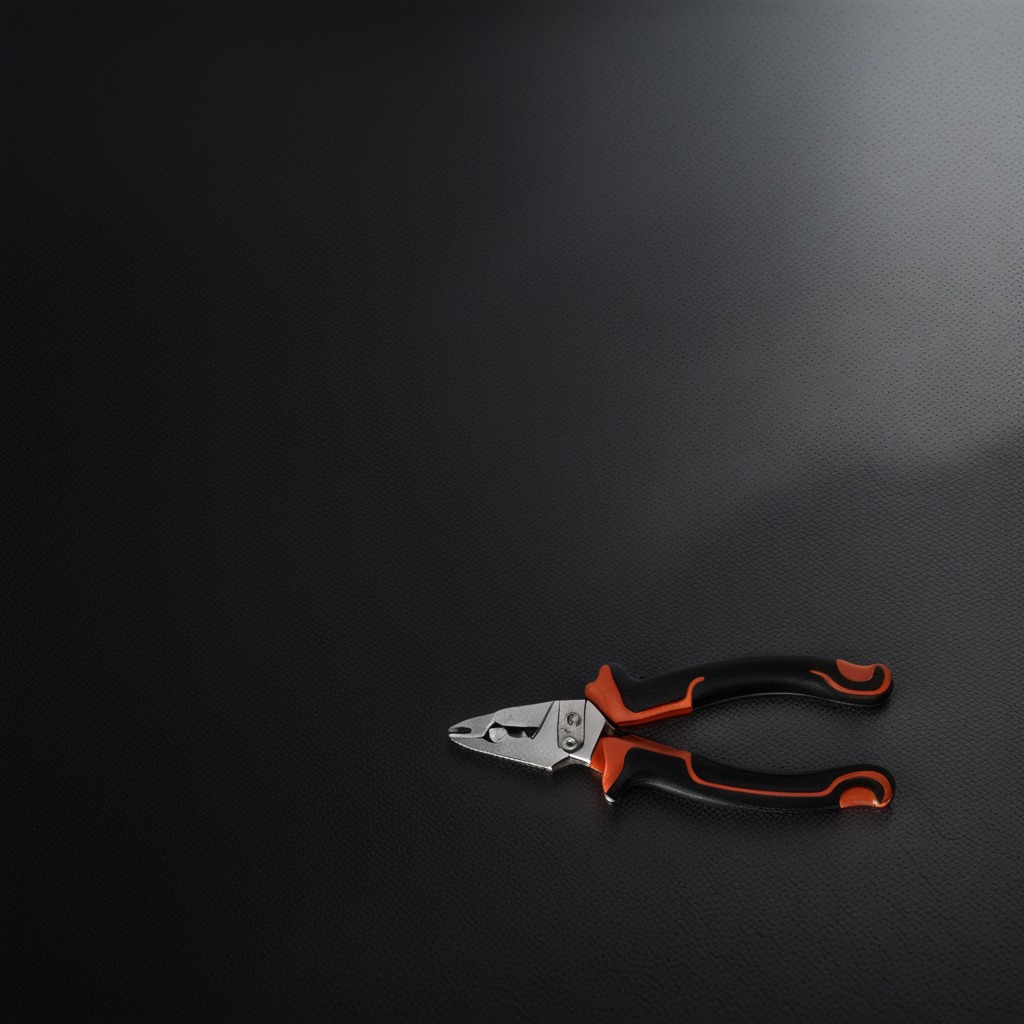
A plier lies on the granite tabletop.